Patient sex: M
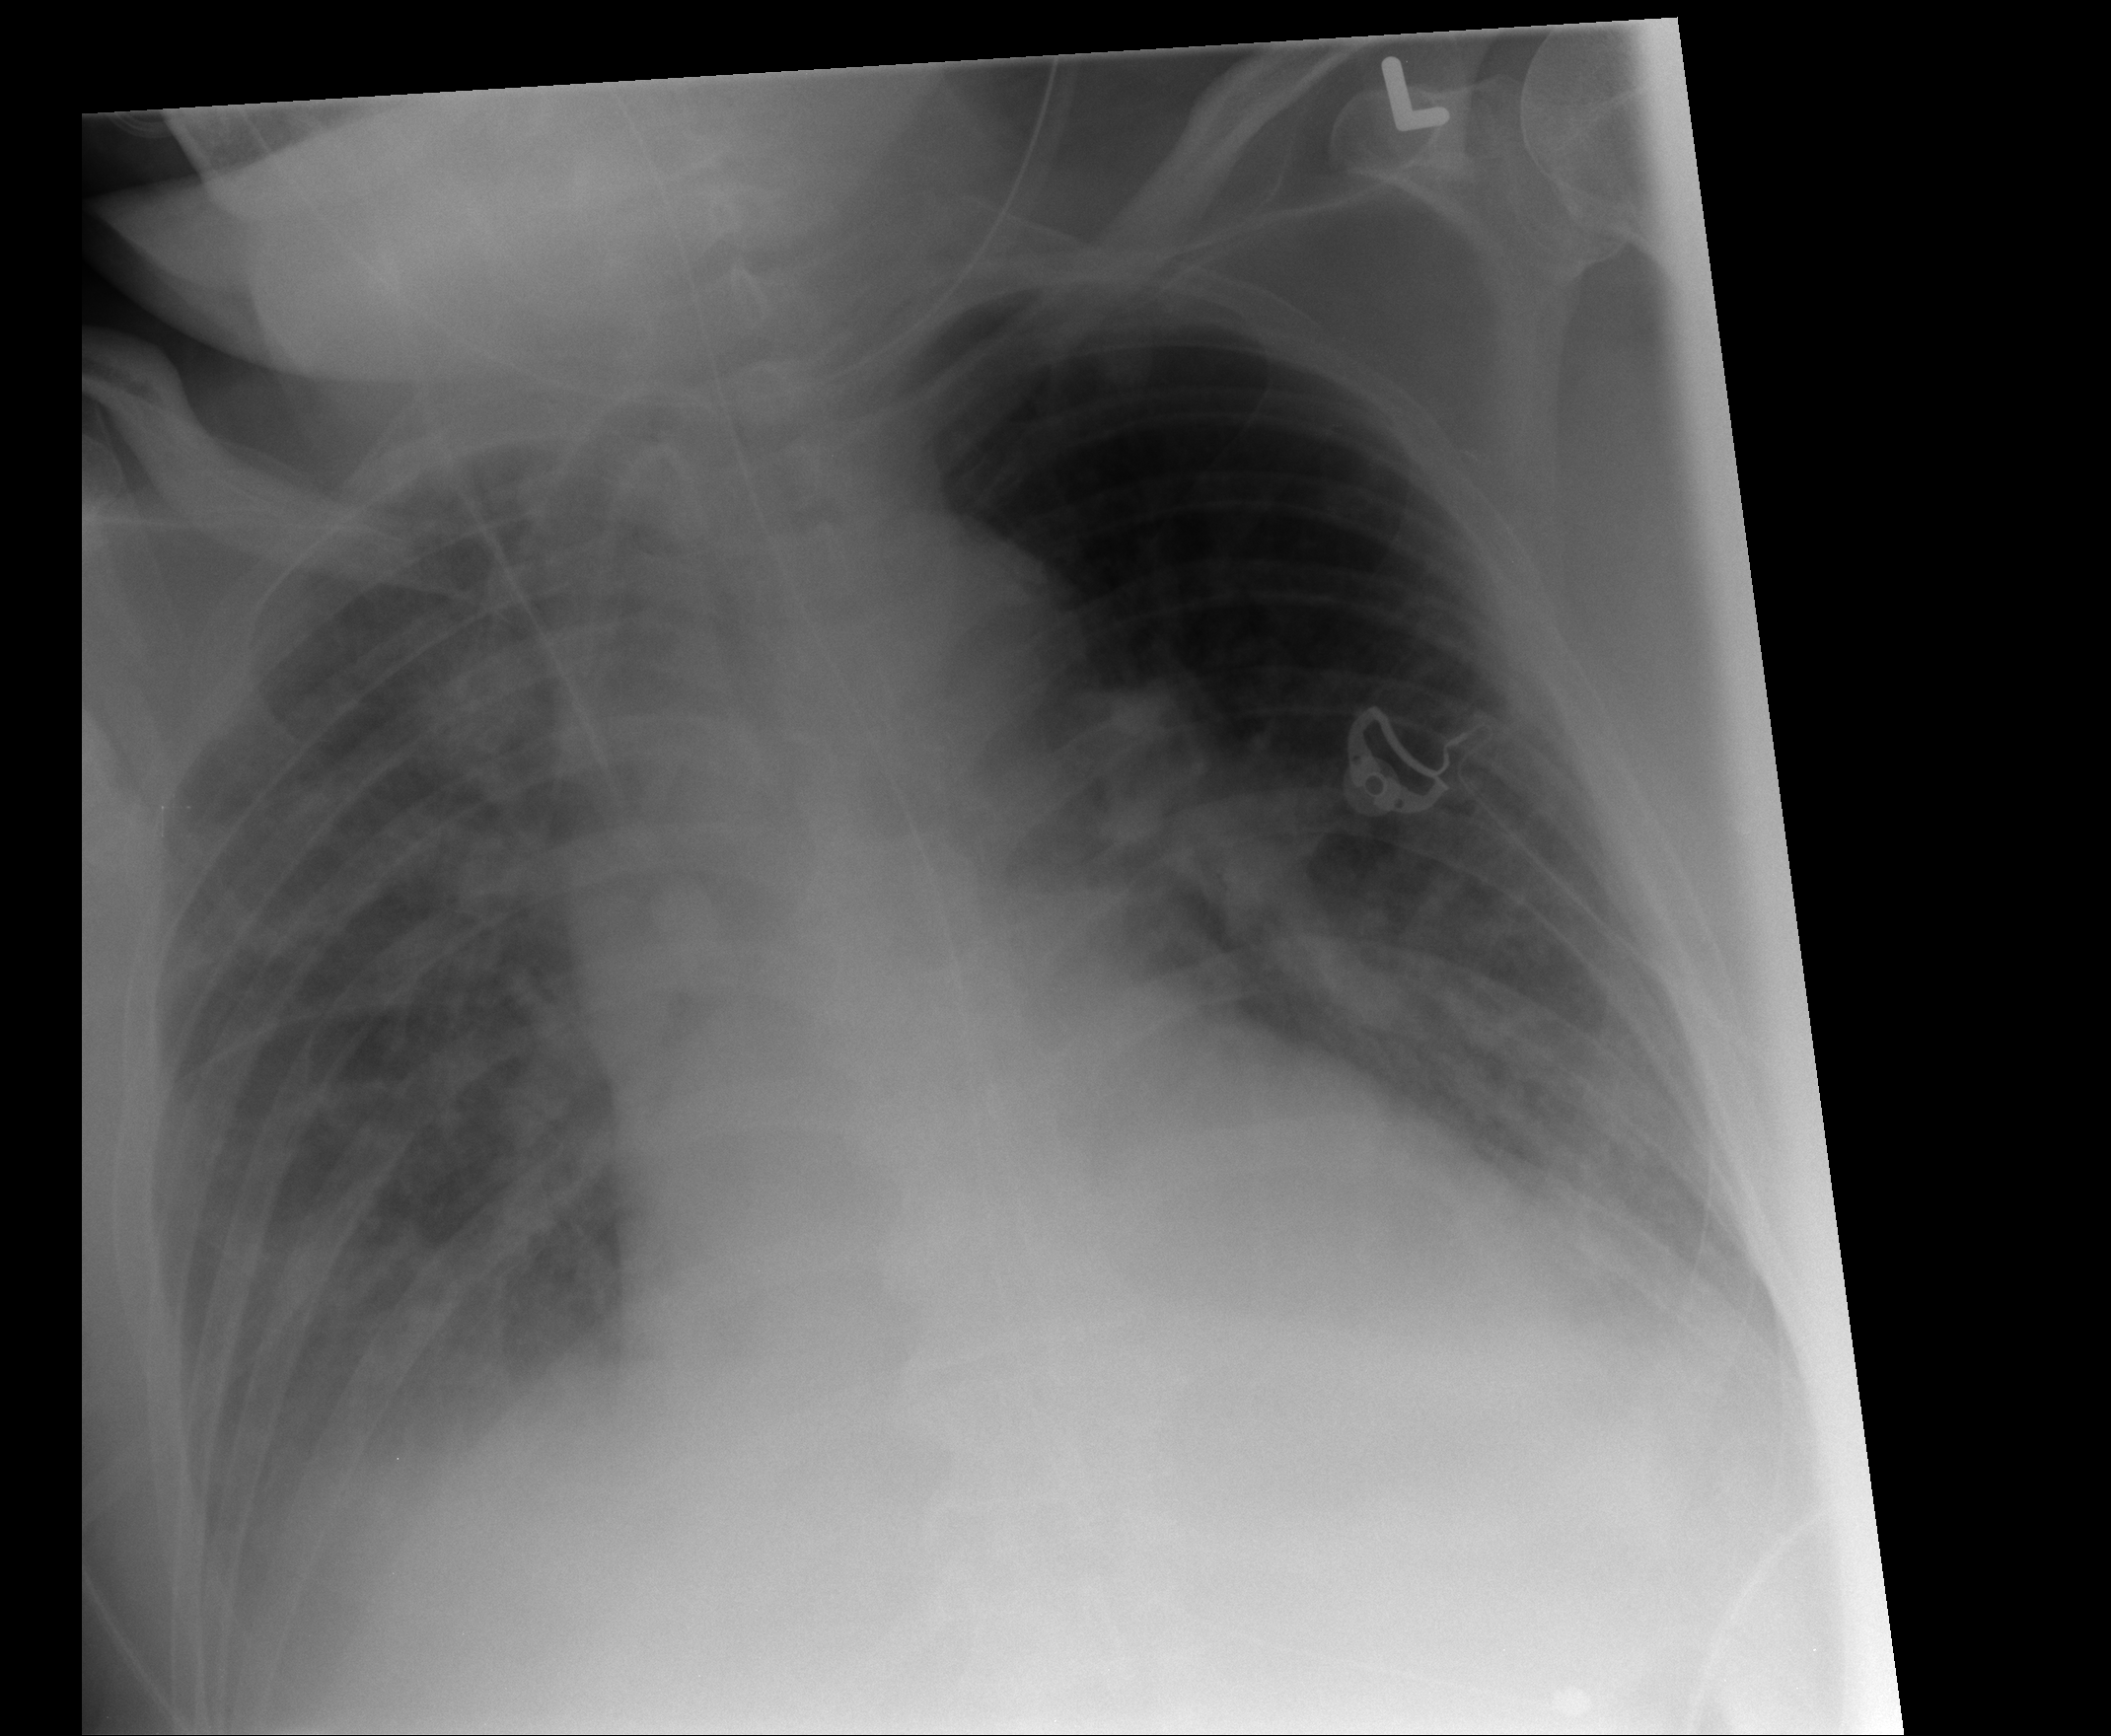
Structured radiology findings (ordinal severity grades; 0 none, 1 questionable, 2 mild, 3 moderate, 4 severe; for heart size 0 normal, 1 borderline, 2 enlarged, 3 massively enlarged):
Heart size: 2
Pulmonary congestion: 2
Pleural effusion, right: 2
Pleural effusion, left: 1
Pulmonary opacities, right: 2
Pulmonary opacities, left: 1
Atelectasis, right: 2
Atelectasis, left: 2